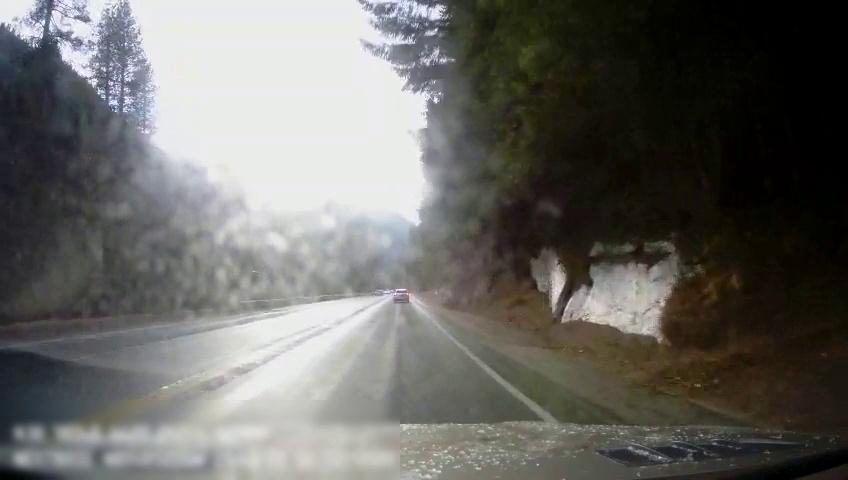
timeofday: Day
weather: Sunny
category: Drivable Space
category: Vehicles | Car
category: Lanes | Opposite Lane
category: Lanes | Opposite Lane
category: Lanes | Opposite Lane
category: Lanes | Opposite Lane
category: Lanes | Current Lane
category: Lanes | Current Lane
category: Lanes | Current Lane